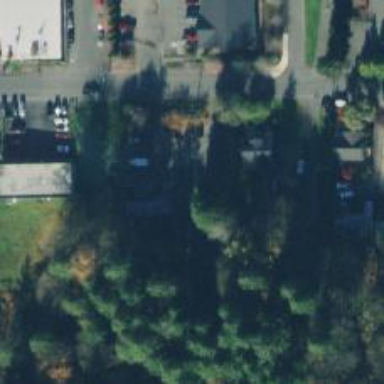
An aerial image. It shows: Veterinary facility.